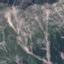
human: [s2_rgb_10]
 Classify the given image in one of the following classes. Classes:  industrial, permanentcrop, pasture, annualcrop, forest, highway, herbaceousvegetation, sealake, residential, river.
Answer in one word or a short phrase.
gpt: HerbaceousVegetation